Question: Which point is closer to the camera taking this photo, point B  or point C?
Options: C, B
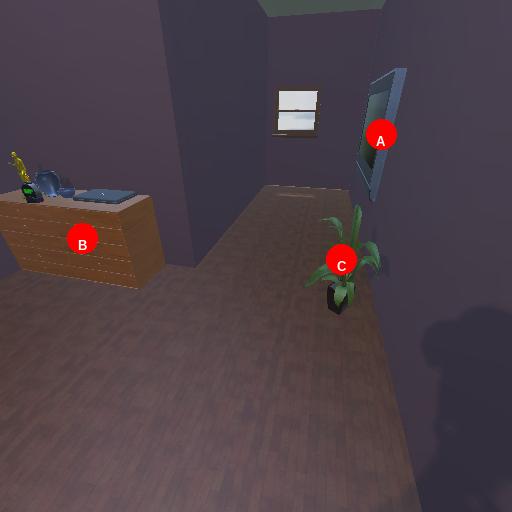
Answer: C